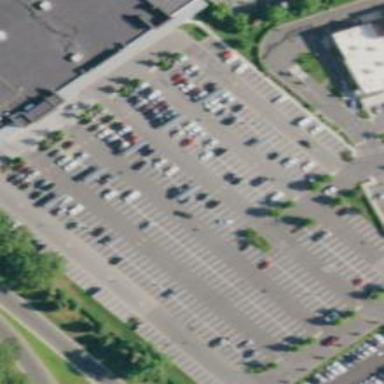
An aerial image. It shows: Trolley bay.